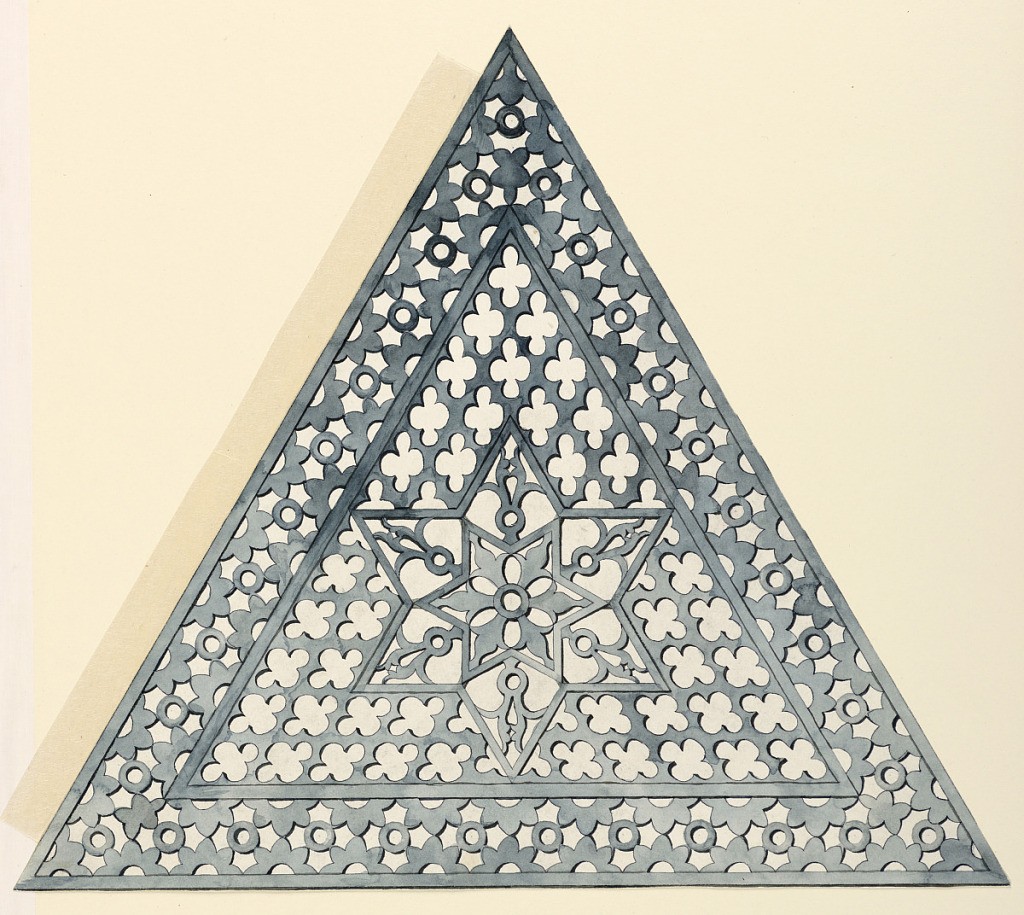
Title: Design for pierced marble grillework
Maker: J.D. Woodward
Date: about 1895
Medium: Pen and ink with blue watercolors on paper marble grillework
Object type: Drawing
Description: Equilateral triangle. Design for pierced marble grillework consisting of a central six-pointed star within a star on a quatrefoil ground. Outer border of segmented leaf and circle patter.